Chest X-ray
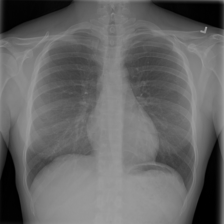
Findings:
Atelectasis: negative
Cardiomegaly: negative
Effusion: negative
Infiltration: negative
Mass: negative
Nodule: negative
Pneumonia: negative
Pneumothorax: negative
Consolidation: negative
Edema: negative
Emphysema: negative
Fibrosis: negative
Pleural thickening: negative
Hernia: negative